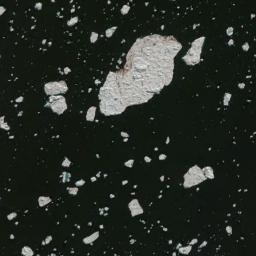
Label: sea_ice